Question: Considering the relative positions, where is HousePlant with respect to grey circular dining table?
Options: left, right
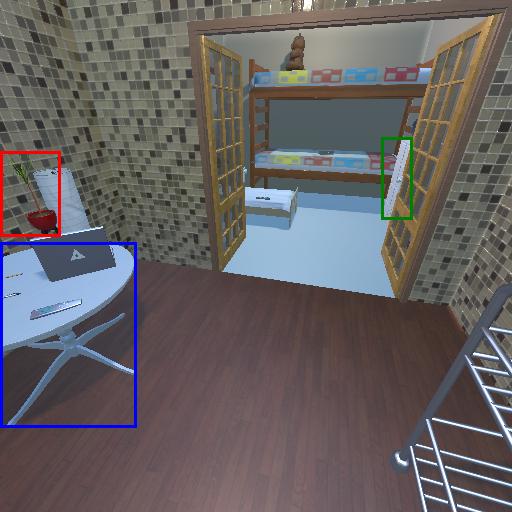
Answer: left